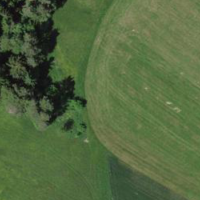
EUNIS habitat code: 52
Species observed at this site:
Symphoricarpos albus